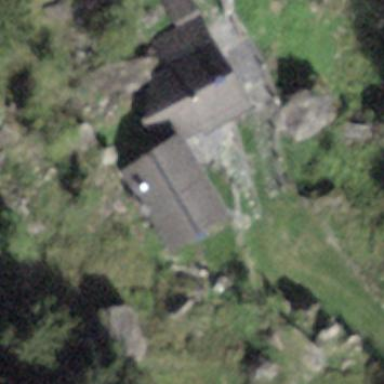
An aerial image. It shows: Simple house.